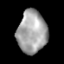
Tissue: lung
Cell type: Epithelial cells
Senescence score: 0.1784
Nuclear area (px): 1230
Mean DAPI intensity: 163.075